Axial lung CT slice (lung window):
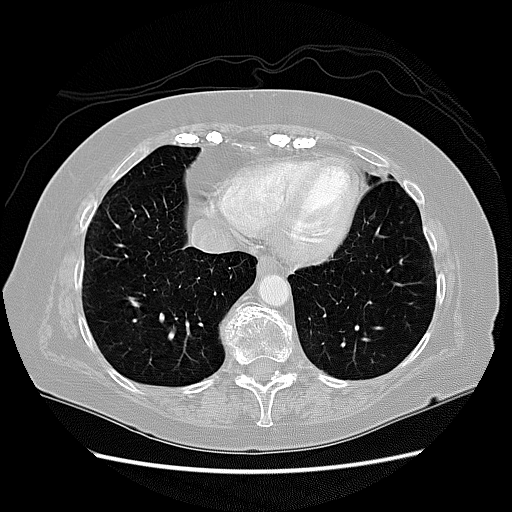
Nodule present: no